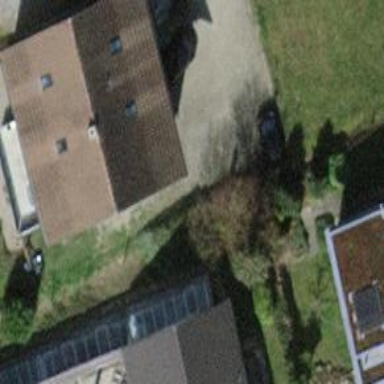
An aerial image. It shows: Simple house.